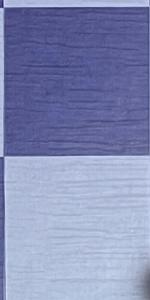
Label: Empty